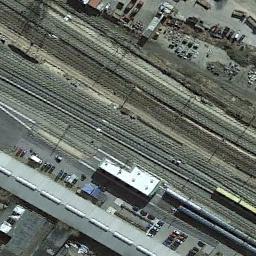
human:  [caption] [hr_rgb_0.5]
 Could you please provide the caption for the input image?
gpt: Many buildings of different shapes and sizes are beside the railway .

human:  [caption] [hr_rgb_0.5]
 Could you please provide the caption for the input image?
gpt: There is a train passing by in the picture .

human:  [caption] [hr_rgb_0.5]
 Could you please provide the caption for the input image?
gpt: These railways are flanked by some items and some trains are on the railways .

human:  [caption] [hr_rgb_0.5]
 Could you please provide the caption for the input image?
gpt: The railway is next to some houses and parking lot .

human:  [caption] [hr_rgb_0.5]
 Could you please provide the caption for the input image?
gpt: There are some buildings beside the railway .